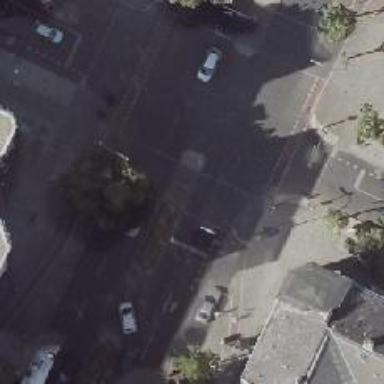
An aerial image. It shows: Footway that serves as traffic island.